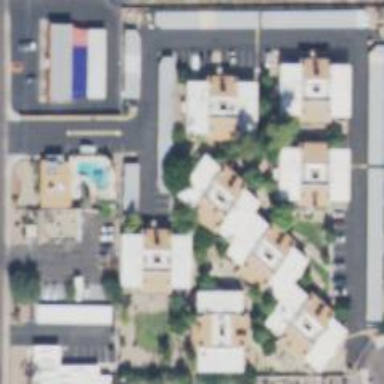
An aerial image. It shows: Residential area with apartments.